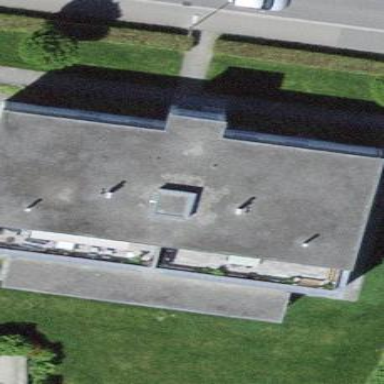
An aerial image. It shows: Flat-roofed apartment building.